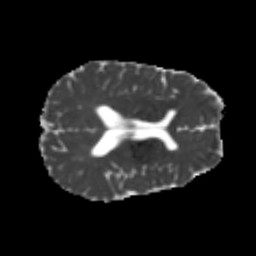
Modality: MD
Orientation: axial
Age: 25
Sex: male
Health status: healthy
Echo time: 0.074 s